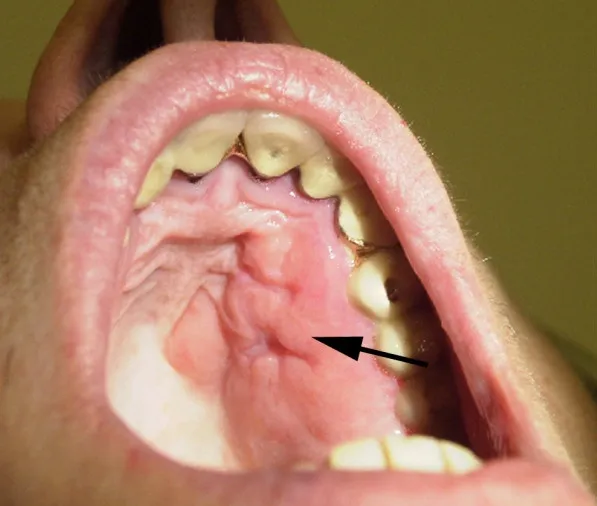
Clinical photograph of the hard palate lesion after biopsy.
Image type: medical_photograph (oral_photograph)